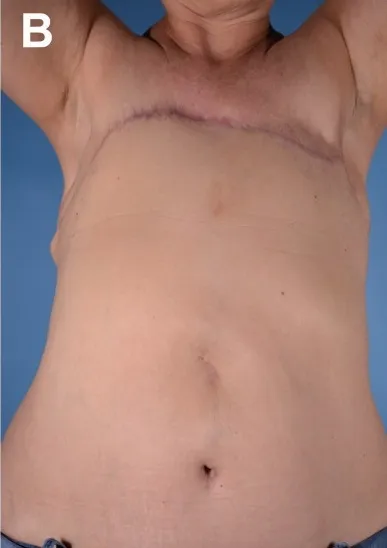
Postoperative aesthetic outcome at 11 months follow-up. (B) Anterior view with arms lifted up.
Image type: radiology (ct)